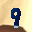
Label: 9